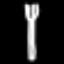
Label: fork